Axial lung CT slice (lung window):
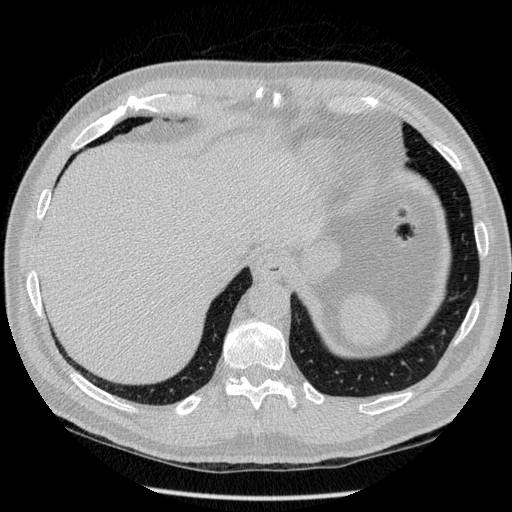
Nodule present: no